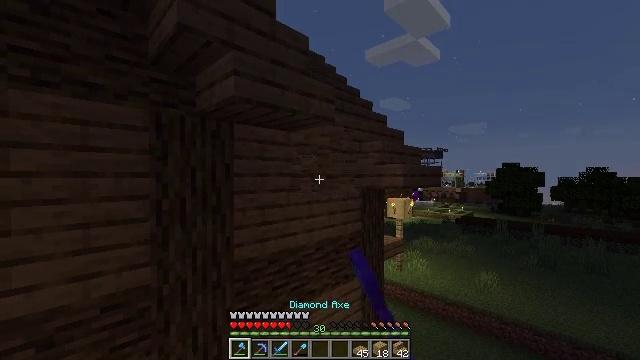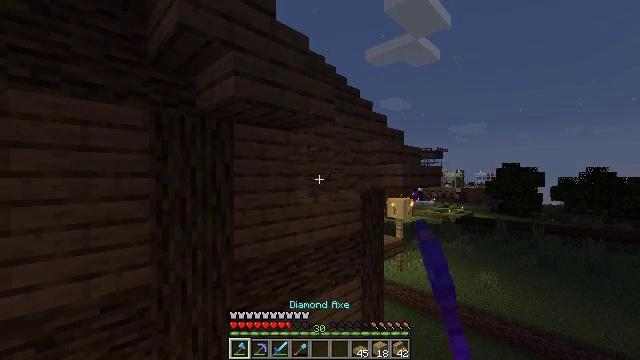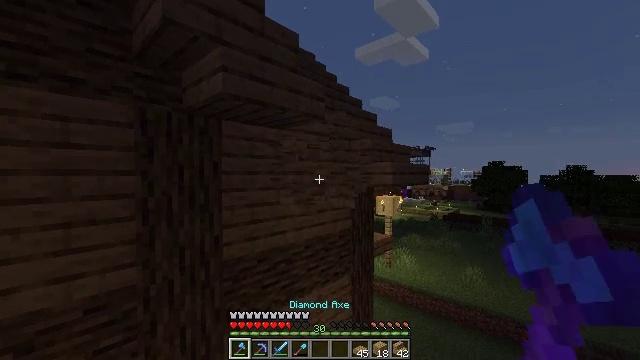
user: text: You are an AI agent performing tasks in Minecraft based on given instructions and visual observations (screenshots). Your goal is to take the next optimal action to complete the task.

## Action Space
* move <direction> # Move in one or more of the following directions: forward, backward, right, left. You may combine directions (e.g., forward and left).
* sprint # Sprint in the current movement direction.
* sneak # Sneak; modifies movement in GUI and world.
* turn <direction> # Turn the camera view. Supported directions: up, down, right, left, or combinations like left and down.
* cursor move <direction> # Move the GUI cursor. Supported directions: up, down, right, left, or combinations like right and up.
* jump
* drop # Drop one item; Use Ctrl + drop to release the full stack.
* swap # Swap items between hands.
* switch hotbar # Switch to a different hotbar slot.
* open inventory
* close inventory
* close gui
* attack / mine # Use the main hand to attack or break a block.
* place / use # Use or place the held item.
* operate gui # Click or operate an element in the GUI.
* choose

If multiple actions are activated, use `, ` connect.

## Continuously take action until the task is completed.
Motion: motion action
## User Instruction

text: Gather some oak stairs for reuse.
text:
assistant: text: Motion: sneak, attack / mine
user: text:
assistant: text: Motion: sneak, turn right
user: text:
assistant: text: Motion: sneak